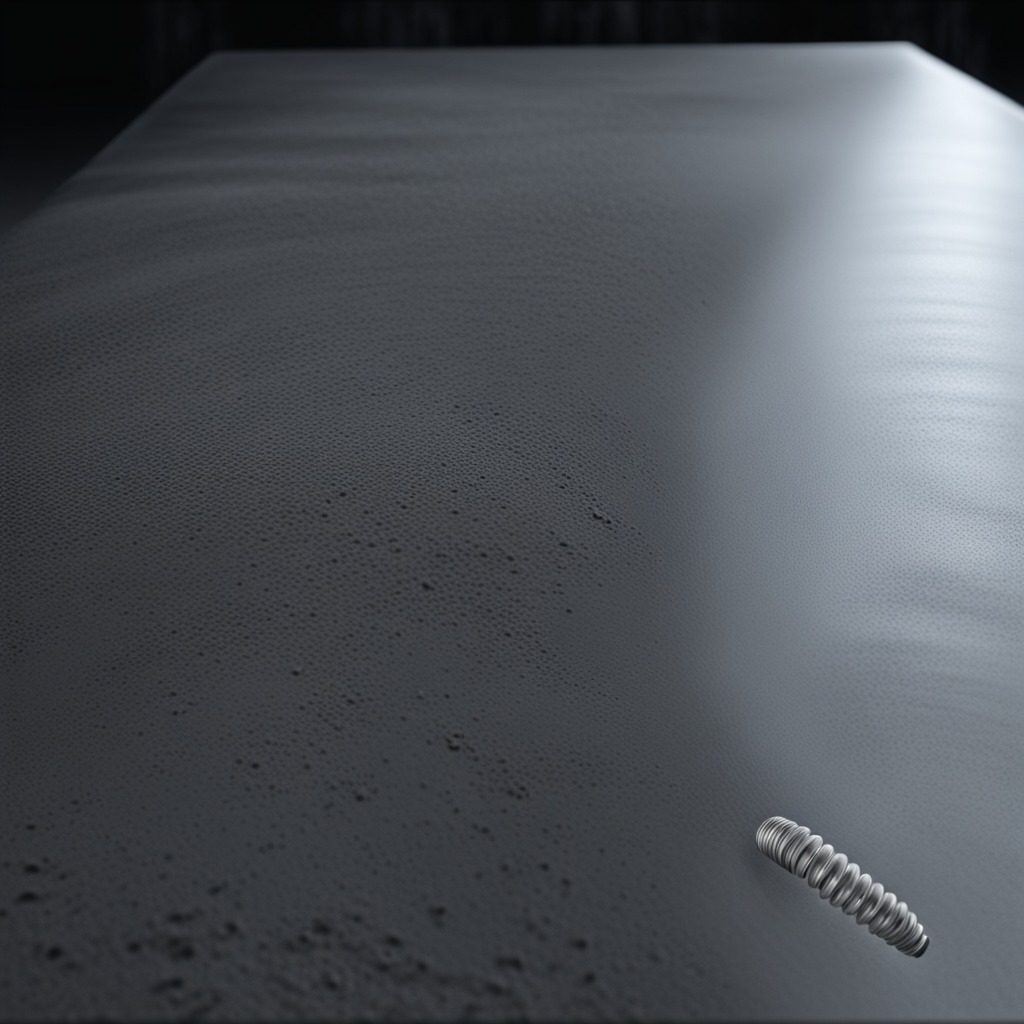
A coiled metal spring is lying on a clean granite table inside a workshop at night dim ambient light soft shadows worn but